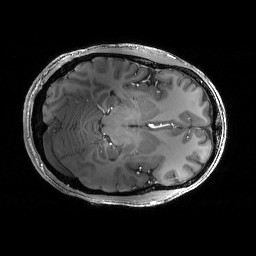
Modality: T1w
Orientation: axial
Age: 29
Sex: male
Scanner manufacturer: siemens
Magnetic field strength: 6.98 T
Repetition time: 2.37 s
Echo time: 0.00231 s